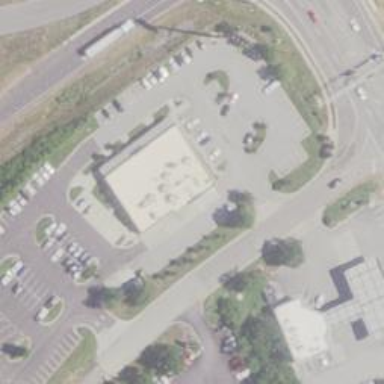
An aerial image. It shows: Building that houses restaurant.